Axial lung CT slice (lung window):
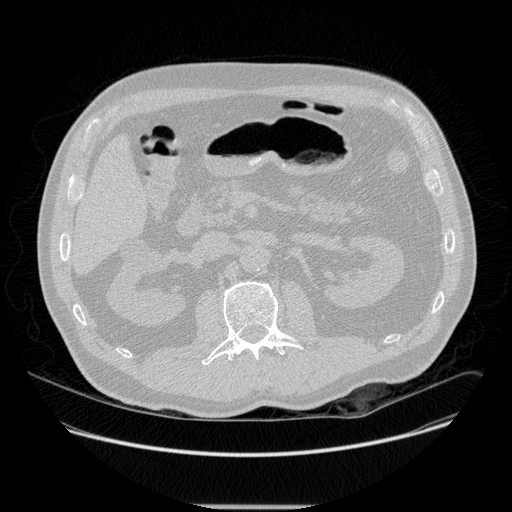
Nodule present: no